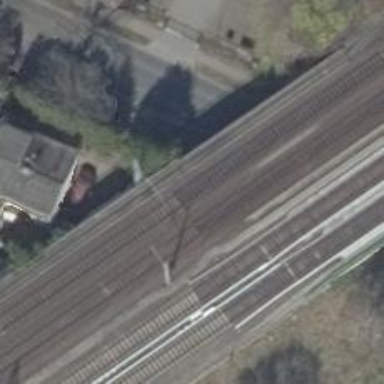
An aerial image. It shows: Railway bridge with electrified contact lines.